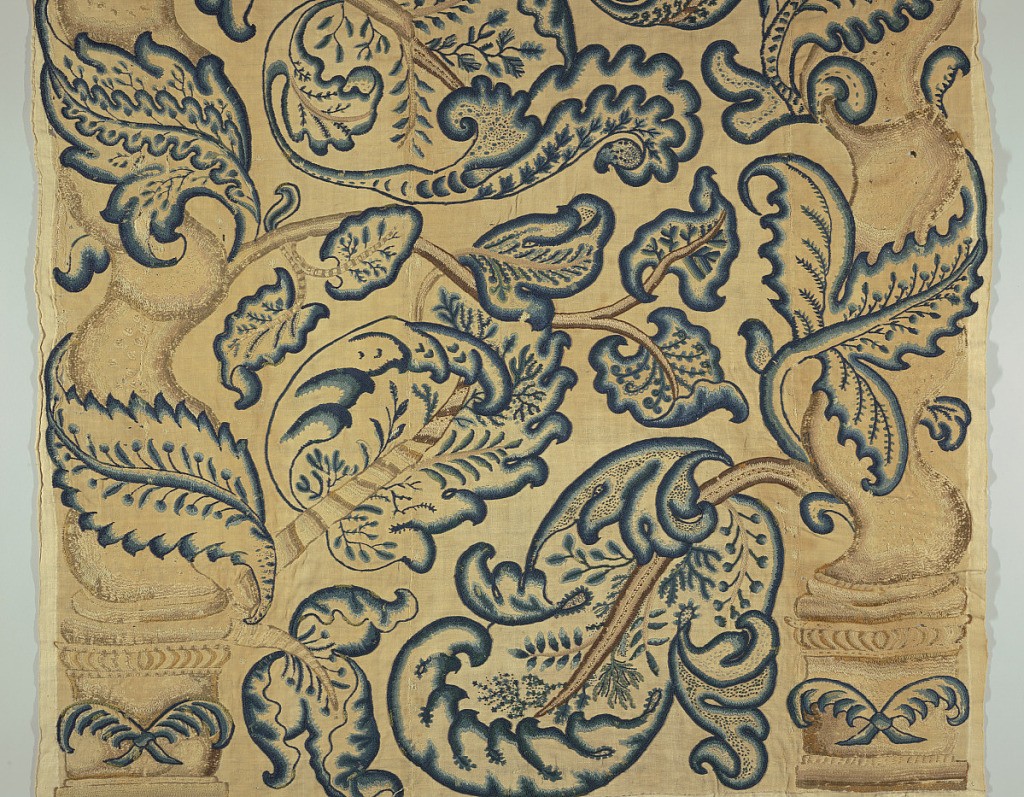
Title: Textile
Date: early 18th century
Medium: wool embroidery on linen and cotton foundation Technique: embroidered on plain weave
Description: Vertical panel of crewel embroidery with a large-scale pattern of baroque twisted columns on high bases with crossed palms entwined with large-lobed leaves; twining branches and similar leaves fill space between. Embroidered in wool yarns in shades of brown, blue, and blue-green, on an undyed linen and cotton ground.